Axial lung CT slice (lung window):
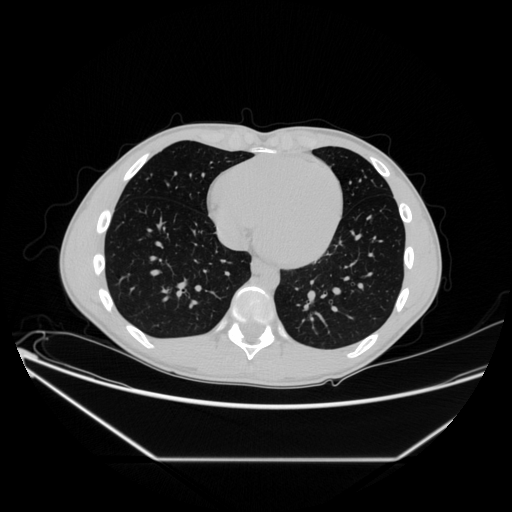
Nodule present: no